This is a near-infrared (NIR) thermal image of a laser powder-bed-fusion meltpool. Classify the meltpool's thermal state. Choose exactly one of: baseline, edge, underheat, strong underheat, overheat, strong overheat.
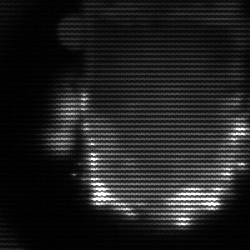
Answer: baseline